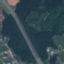
Land use / land cover: Highway